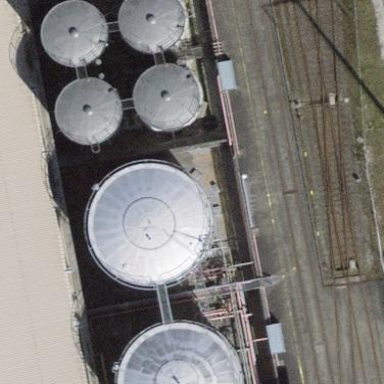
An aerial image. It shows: Storage tank building.